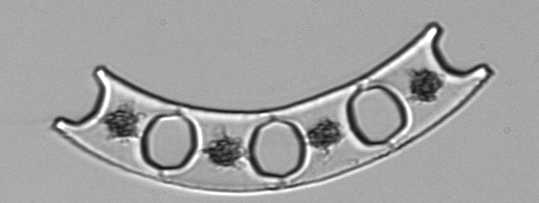
Label: Eucampia